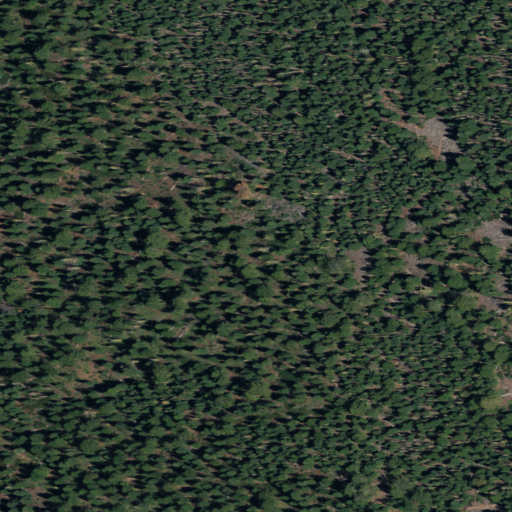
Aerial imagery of mountain in California named Patterson Mountain containing only evergreen forest